Field crop: maize
Growth stage: 2
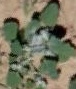
Species: chenopodium